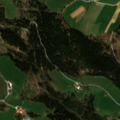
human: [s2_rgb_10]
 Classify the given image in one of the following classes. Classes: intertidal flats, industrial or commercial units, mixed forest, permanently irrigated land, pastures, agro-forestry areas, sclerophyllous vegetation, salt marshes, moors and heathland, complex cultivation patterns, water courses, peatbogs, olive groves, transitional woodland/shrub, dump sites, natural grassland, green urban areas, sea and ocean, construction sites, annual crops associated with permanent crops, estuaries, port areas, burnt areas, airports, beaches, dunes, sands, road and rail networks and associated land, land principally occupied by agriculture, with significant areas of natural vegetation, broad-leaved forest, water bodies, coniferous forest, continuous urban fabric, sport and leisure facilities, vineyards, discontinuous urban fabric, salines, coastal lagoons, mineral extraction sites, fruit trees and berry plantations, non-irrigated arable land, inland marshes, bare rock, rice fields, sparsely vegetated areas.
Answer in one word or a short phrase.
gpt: pastures, complex cultivation patterns, coniferous forest, mixed forest